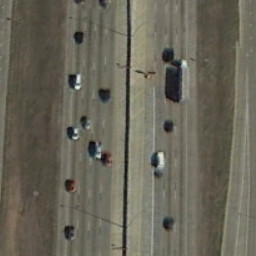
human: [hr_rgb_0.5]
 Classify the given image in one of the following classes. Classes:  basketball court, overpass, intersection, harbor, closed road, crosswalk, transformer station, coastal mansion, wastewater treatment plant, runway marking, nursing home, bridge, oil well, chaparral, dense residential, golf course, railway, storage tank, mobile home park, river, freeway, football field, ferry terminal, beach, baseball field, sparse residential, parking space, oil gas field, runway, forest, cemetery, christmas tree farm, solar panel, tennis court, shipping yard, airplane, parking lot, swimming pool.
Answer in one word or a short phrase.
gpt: freeway